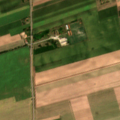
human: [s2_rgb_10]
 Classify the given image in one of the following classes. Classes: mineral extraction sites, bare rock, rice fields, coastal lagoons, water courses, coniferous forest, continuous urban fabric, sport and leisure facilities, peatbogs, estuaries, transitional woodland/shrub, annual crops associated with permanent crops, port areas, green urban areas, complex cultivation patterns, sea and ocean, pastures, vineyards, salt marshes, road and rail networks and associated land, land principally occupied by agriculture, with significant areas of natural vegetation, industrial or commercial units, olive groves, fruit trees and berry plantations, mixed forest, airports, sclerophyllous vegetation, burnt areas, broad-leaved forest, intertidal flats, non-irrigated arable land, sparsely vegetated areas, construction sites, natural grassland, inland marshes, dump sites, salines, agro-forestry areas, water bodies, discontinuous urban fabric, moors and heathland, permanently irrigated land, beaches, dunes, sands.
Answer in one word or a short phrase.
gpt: non-irrigated arable land, complex cultivation patterns